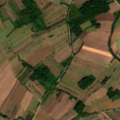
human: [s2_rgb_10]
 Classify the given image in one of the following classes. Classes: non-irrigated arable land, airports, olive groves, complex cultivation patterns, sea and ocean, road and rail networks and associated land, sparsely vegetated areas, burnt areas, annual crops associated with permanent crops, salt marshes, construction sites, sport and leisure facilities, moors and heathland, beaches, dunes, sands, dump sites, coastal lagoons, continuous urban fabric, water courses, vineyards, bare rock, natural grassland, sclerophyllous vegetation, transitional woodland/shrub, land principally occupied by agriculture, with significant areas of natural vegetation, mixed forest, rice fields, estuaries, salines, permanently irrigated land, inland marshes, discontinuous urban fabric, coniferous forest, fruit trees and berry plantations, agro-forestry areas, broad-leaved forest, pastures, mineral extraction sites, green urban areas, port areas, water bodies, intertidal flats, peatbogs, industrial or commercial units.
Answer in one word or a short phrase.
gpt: non-irrigated arable land, land principally occupied by agriculture, with significant areas of natural vegetation